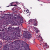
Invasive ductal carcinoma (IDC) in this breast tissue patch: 0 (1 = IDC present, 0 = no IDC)